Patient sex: M
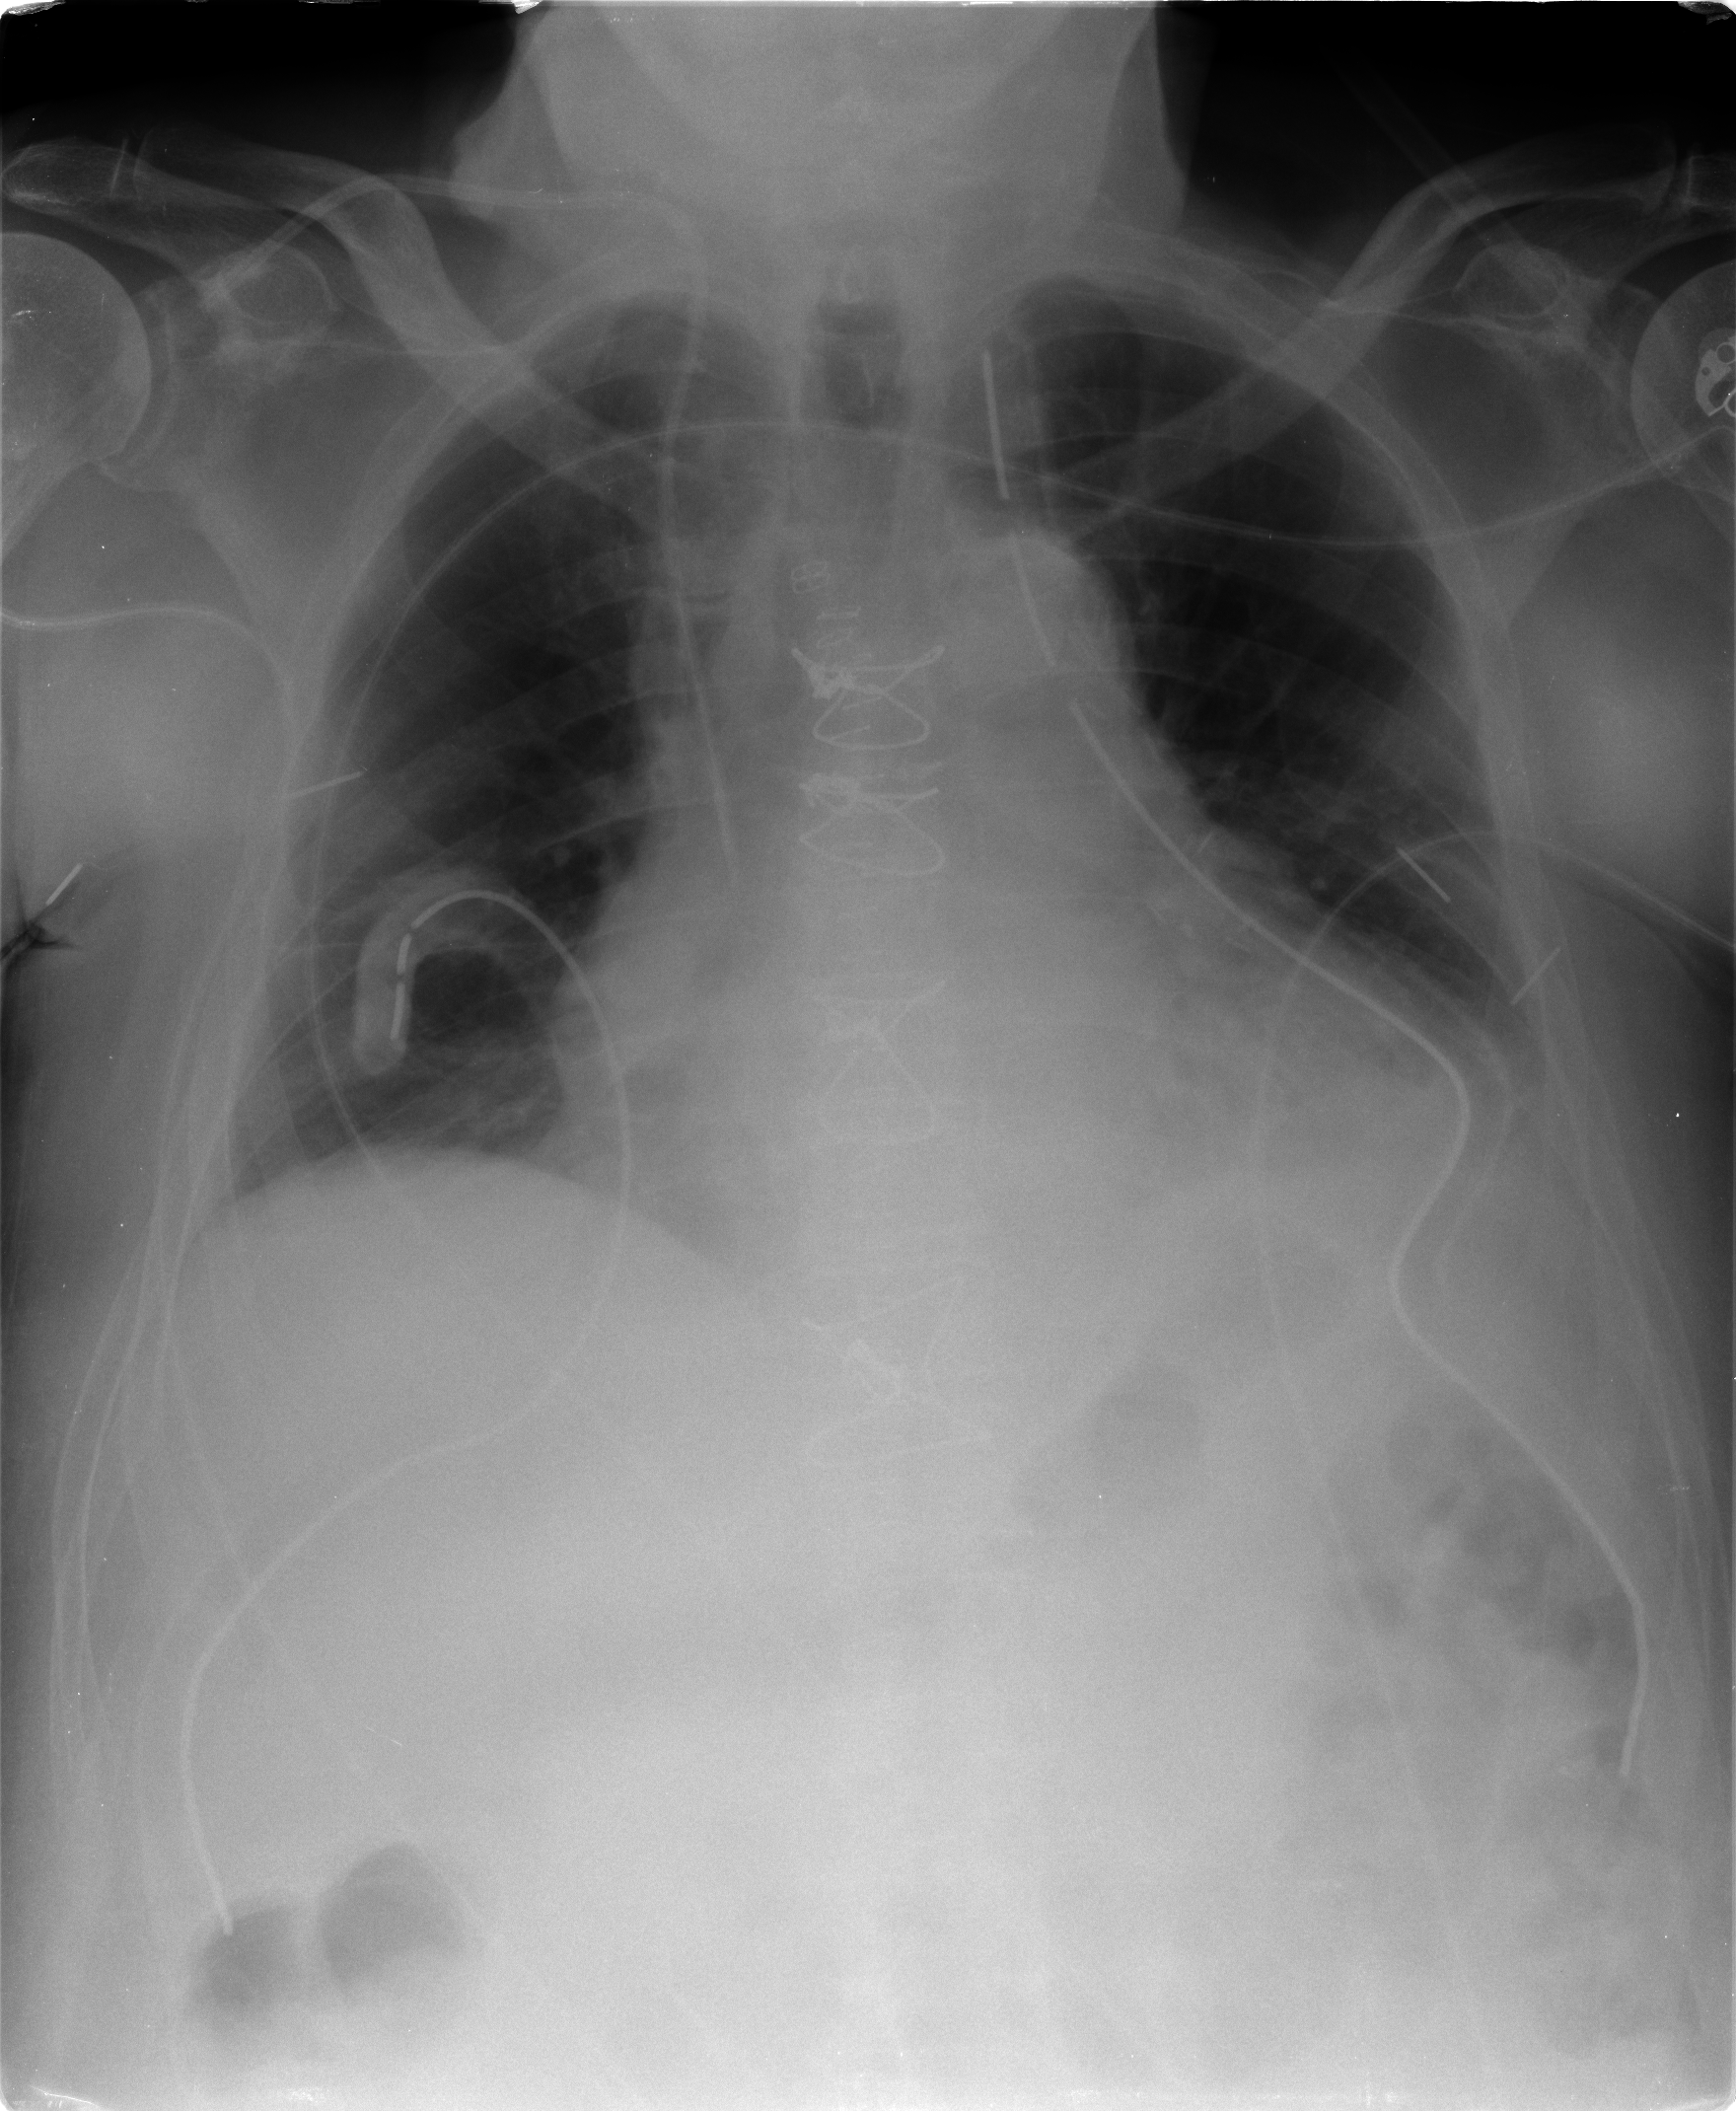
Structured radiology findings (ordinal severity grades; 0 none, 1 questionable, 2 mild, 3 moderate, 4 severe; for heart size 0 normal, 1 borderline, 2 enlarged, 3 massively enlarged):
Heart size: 2
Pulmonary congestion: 1
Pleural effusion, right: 0
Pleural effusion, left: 2
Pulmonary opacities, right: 0
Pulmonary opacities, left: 0
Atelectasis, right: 2
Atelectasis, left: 1